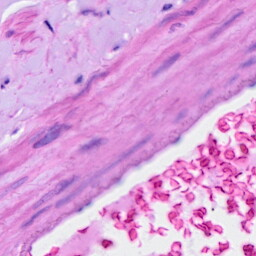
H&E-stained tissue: Ovarian